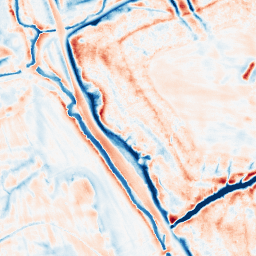
Category: edge_preserving
Decomposition family: bilateral
Decomposition parameters: d: 21
sigma_color: 50
sigma_space: 150
Upsampling method: sinc_blackman
Upsampling parameters: scale: 2
kernel_size: 16
Upsampling scale: 2